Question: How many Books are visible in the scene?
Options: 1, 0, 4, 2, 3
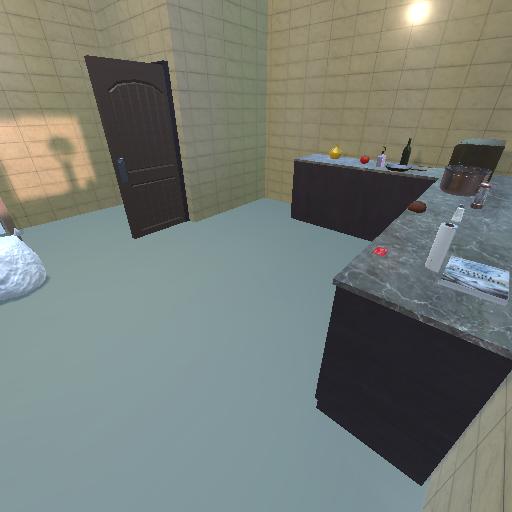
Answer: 1